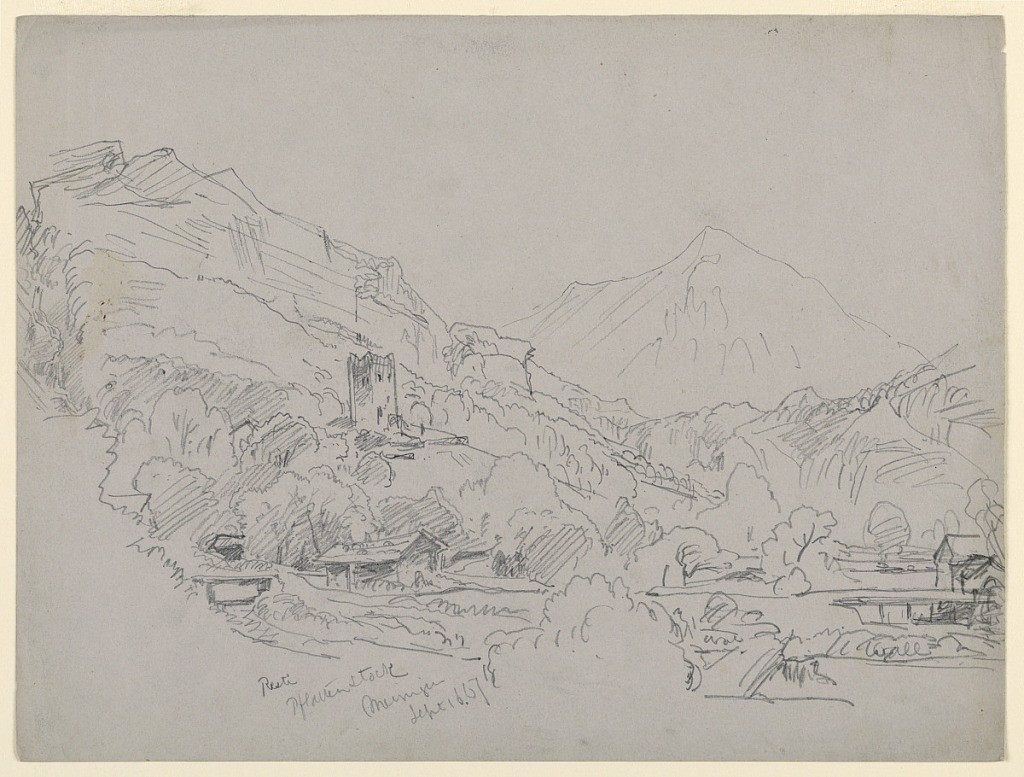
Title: Landscape, Meiringen, Switzerland
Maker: William Trost Richards, American, 1833–1905
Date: September 16, 1867
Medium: Graphite on paper
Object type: Drawing
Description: Sketch of a village with mountains in the background.